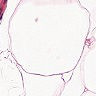
Metastatic tissue present: no